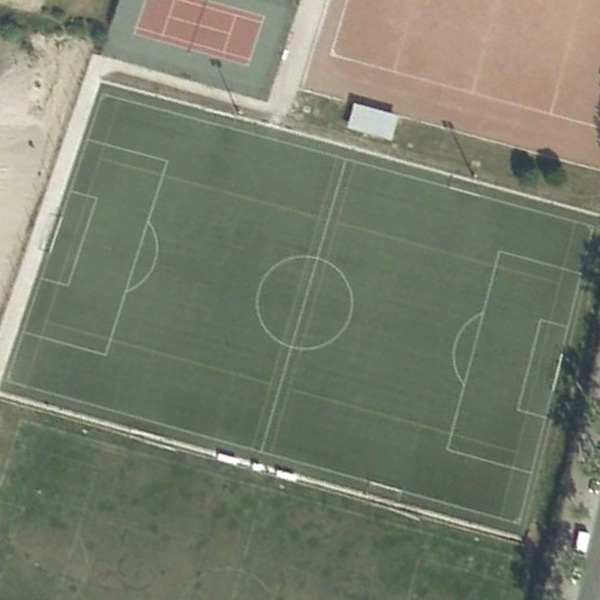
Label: Playground